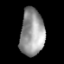
Tissue: lung
Cell type: Epithelial cells
Senescence score: 0.165
Nuclear area (px): 1108
Mean DAPI intensity: 151.702